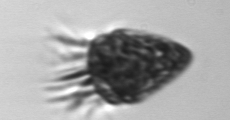
Label: Strombidium_morphotype2